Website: macys
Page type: customer-info-address
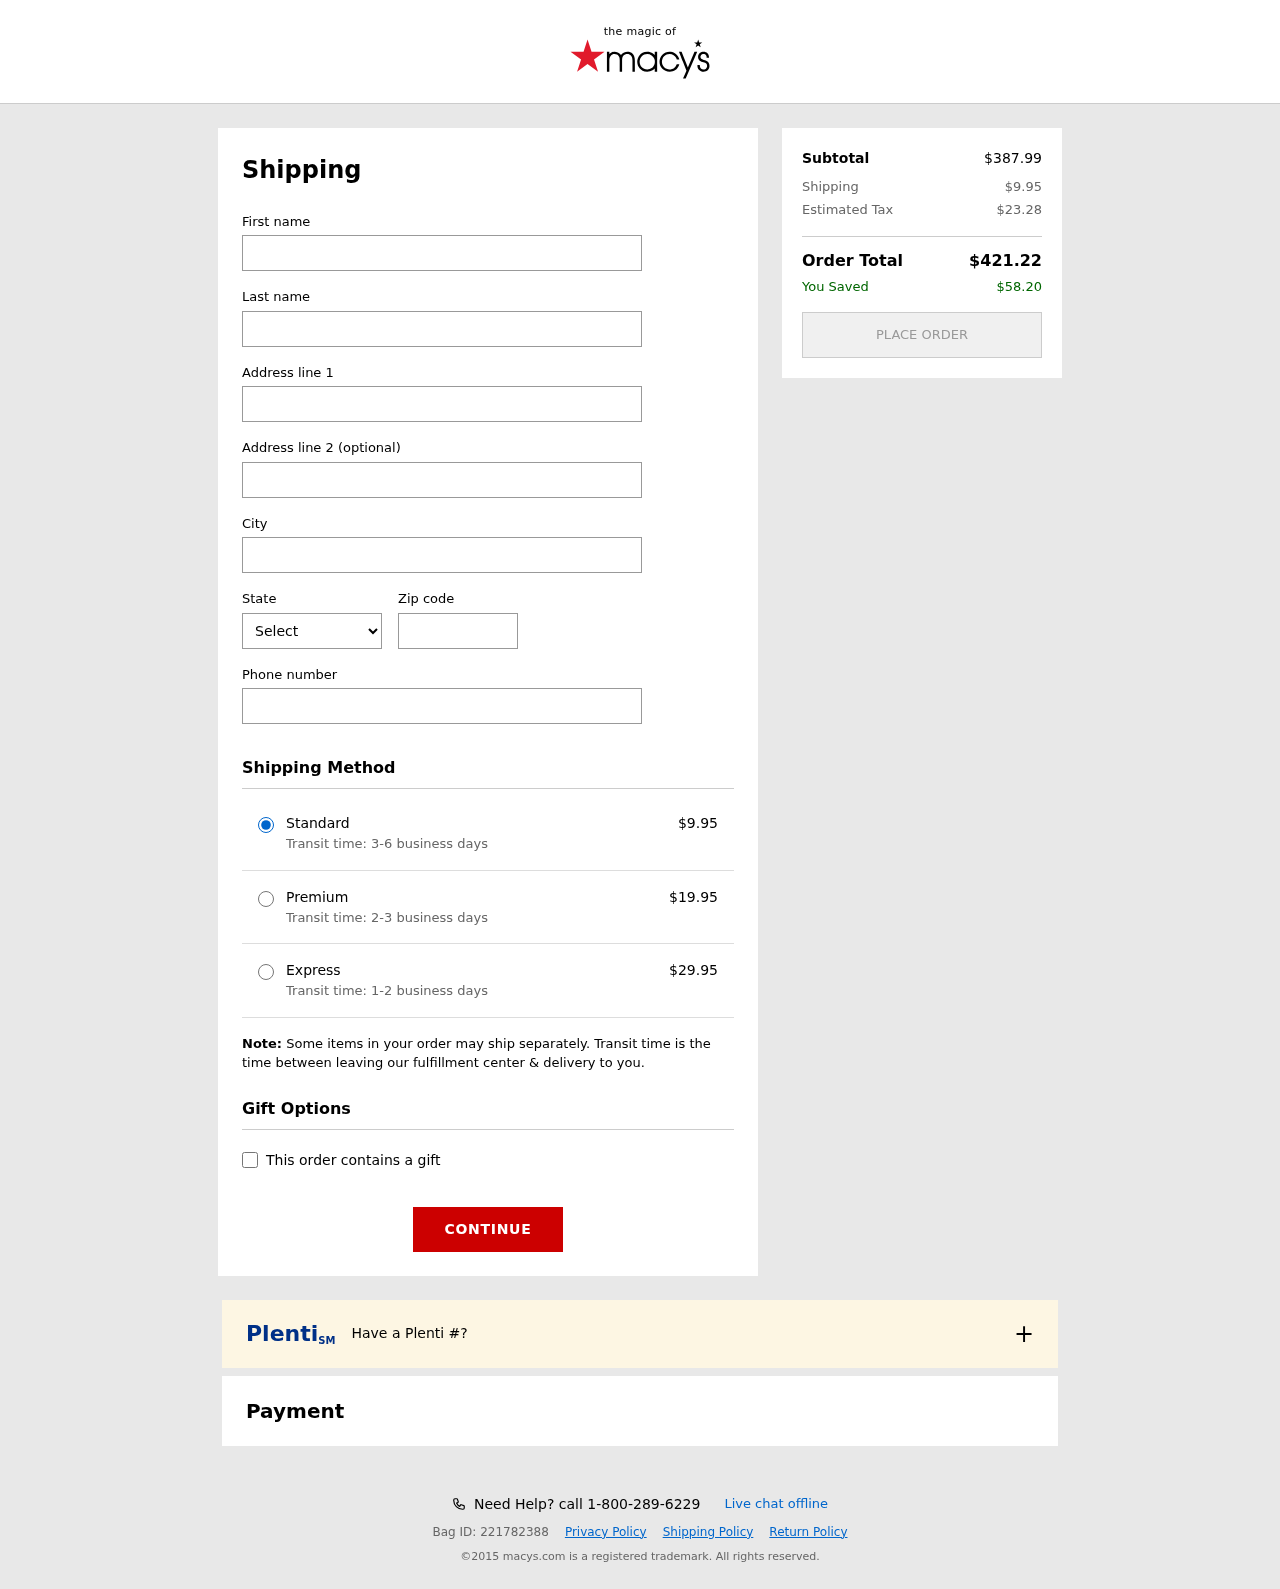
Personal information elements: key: PII_CITY
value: Williamtown
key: PII_FIRSTNAME
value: Crystal
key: PII_LASTNAME
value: Acosta
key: PII_PHONE
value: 5456284109
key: PII_POSTCODE
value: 33987
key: PII_STATE_ABBR
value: AZ
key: PII_STREET
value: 24738 Benjamin Brooks
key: PII_STREET2
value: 301 Patricia Garden Suite 121
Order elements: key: ORDER_SHIPPING_COST
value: $9.95
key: ORDER_SHIPPING_COST_PREMIUM
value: $19.95
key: ORDER_SHIPPING_COST_EXPRESS
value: $29.95
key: ORDER_SUBTOTAL
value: $387.99
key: ORDER_TAX
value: $23.28
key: ORDER_TOTAL
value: $421.22
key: ORDER_SAVINGS
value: $58.20